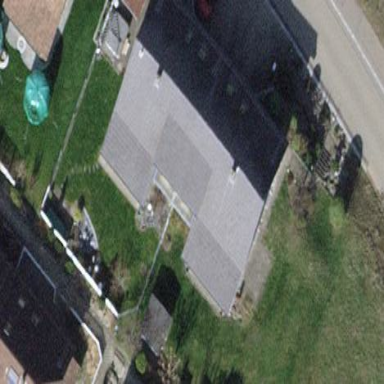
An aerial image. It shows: Semi-detached house with gabled roof.